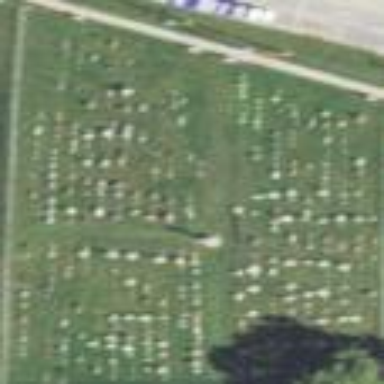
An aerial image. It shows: Cemetery.